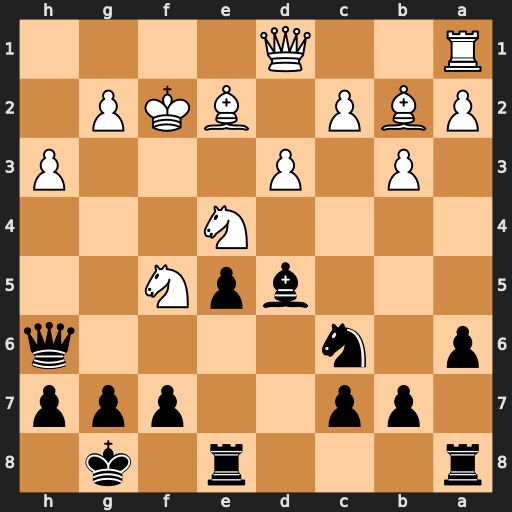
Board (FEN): r3r1k1/1pp2ppp/p1n4q/3bpN2/4N3/1P1P3P/PBP1BKP1/R2Q4
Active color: b
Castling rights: -
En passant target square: -
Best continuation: Qf4+ Kg1 Qxf5